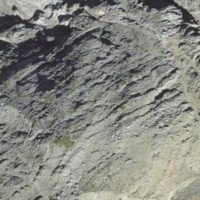
EUNIS habitat code: 48
Species observed at this site:
Silene acaulis
Saxifraga aizoides